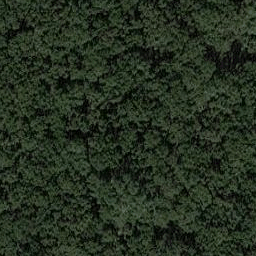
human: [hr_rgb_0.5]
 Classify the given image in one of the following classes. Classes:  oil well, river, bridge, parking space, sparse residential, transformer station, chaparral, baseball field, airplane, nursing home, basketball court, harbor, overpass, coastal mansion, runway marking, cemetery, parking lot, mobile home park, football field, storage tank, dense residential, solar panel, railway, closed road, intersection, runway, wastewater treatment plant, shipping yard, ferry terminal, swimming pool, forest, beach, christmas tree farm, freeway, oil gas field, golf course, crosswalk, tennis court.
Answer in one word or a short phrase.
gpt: forest